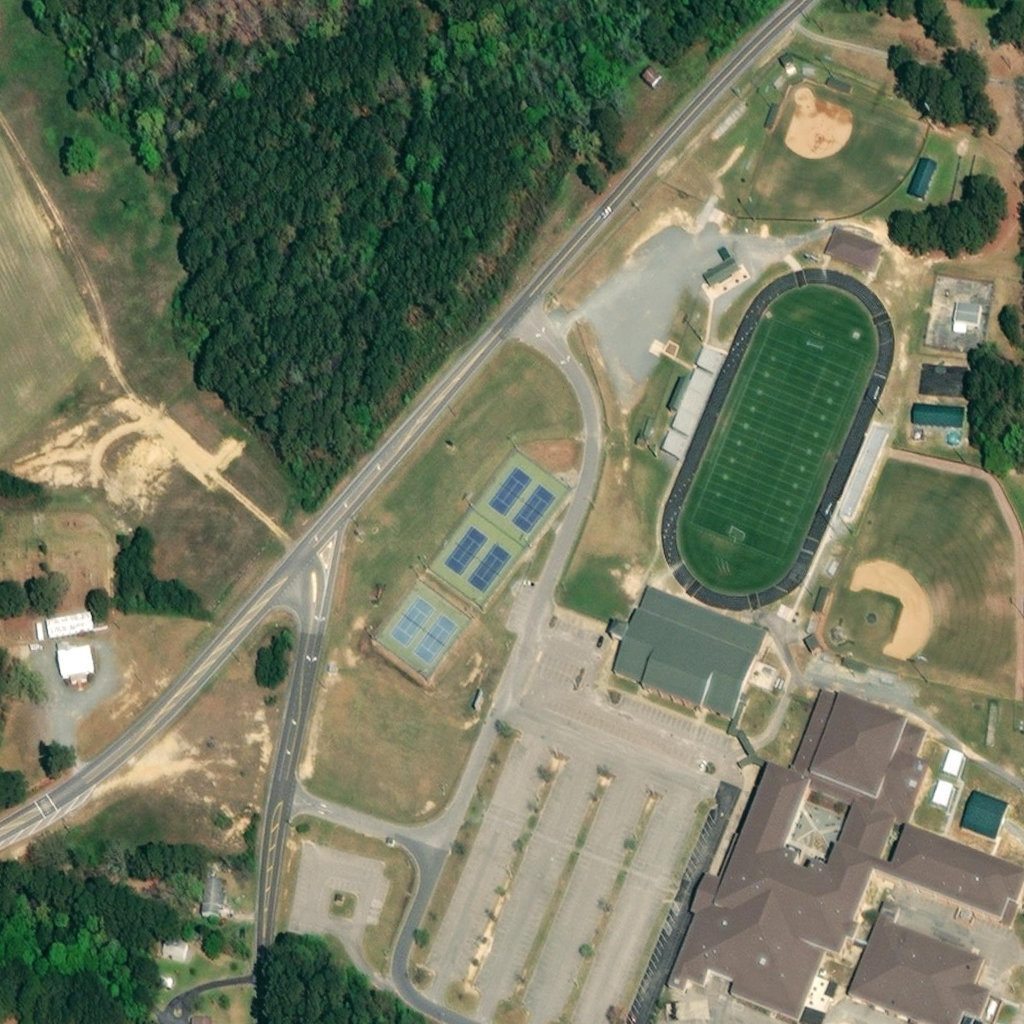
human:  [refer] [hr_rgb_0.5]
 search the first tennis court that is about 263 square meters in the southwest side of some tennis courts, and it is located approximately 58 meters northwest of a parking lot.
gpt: <box>[[38, 58, 42, 63, 0]]</box>

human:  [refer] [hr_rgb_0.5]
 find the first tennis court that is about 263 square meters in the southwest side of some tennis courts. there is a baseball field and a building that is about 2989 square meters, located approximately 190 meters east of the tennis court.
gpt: <box>[[38, 58, 42, 63, 0]]</box>

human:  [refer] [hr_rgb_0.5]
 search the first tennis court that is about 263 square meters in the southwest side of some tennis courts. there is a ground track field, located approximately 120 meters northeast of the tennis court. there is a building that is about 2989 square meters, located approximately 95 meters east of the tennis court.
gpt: <box>[[38, 58, 42, 63, 0]]</box>